Interaction volume radius: 10 \u00c5
Interaction volume height: 15 \u00c5
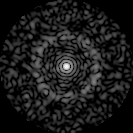
Disorder parameter: 0.8395